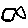
Label: fish